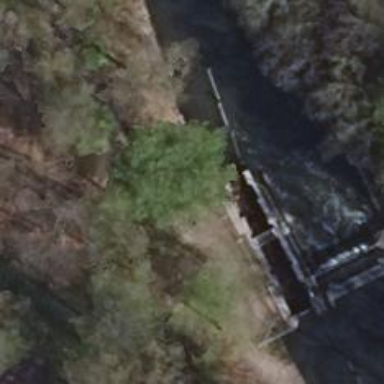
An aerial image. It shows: Lock gate along waterway.